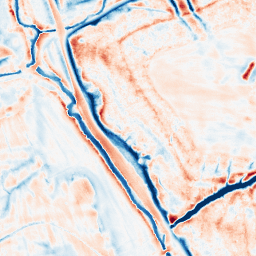
Category: edge_preserving
Decomposition family: bilateral
Decomposition parameters: d: 21
sigma_color: 25
sigma_space: 50
Upsampling method: sinc_blackman
Upsampling parameters: scale: 4
kernel_size: 16
Upsampling scale: 4